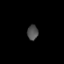
Tissue: prostate
Cell type: T cells
Senescence score: 0.2997
Nuclear area (px): 160
Mean DAPI intensity: 78.169